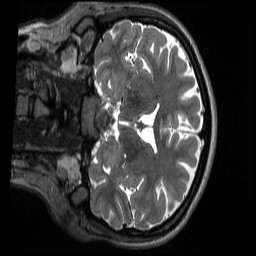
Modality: T2w
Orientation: coronal
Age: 23
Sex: female